Question: I've edited the app name out. Other than that the dialog is exactly like this.
I'm developing an enterprise app and I've tried restarting xcode and the iPhone I'm developing on.
No change. Anyone encountered this? Are there any log posts that could point me in the right direction or get me more details. There is nothing in the regular log from what I can see.

## Update
Found this in the device log:
'<Warning>: Unable to launch com.bundleID.etc because it has an invalid code signature, inadequate entitlements or its profile has not been explicitly trusted by the user.'
Which is a bit weird since it worked yesterday and all profiles etc. were issued a week ago.
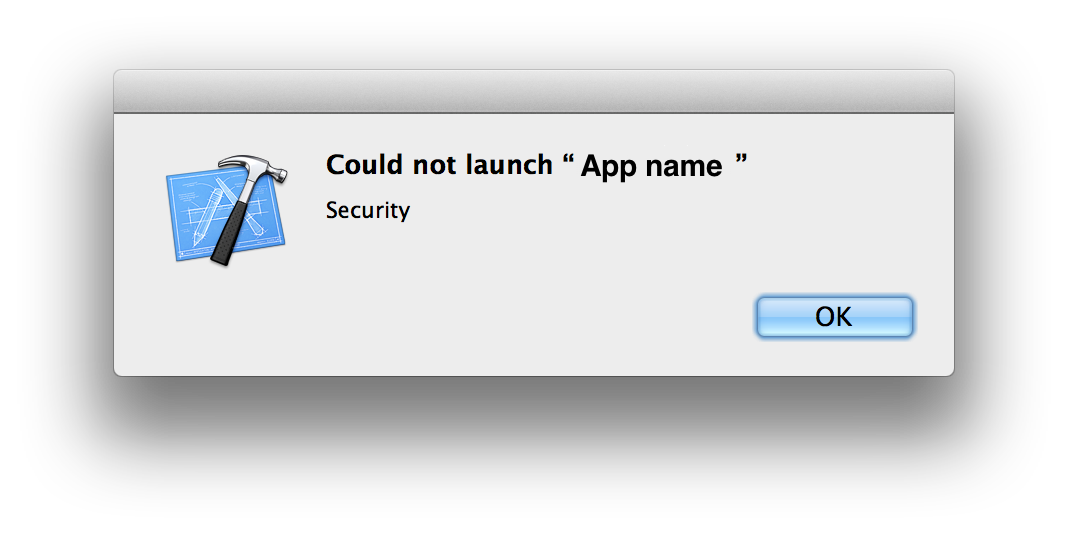
Answer: Apparently after upgrading the OS and such you must manually launch the app on the device and say that you trust the developer of the software.
That error message disappeared now.